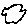
Label: cloud